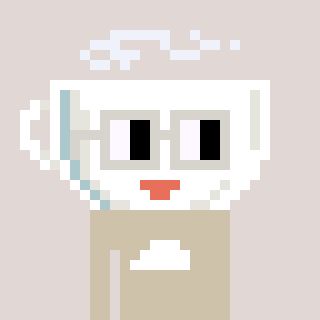
a pixel art character with square light gray glasses, a mug-shaped head and a bege-colored body on a warm background